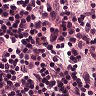
Metastatic tissue present: no